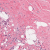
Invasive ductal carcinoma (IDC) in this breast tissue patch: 1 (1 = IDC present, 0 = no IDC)